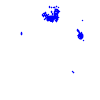
Particle: electron